Question: I am quite new to Excel VBA and trying to copy the data from a worksheet into an existing workbook, but not being able to. In summary, I have a workbook running a macro, within this same workbook there is the source worksheet, from where I need to retrieve the record '(A2:H2)', then I check if the destination workbook exists, if not create it, otherwise it should copy/insert the records into the existing workbook.
The VBA macro code is as follows
'''
Sub process()
Dim fName As String
Dim fExists As String
Dim wb As Excel.Workbook
Dim wsCopy As Worksheet
Dim wsDest As Worksheet
'Dim lCopyLastRows As Long
Dim lDestLastRow As Long
fName = "C:\TACs\ResumoTACs_" & Format(Date, "MM-YYYY") & ".xlsx"
fExists = Dir(fName)
If fExists = "" Then
'\ Create a new workbook
Set wb = Workbooks.Add
'\ Copy sheet to the new workbook
ThisWorkbook.Sheets("TAC Data").Copy Before:=wb.Sheets(1)
'\ Delete unused sheet
Application.DisplayAlerts = False
wb.Sheets(2).Delete
Application.DisplayAlerts = True
'\ Save new workbook
wb.SaveAs fileName:=fName, FileFormat:=xlOpenXMLStrictWorkbook
ActiveWorkbook.Save
ActiveWorkbook.Close
MsgBox "New file " & fName & " created!"
Else
'\ Set variables for copy and destinnation sheets
Set wsCopy = ThisWorkbook.Worksheets("TAC Data")
Set wsDest = Workbooks(fName) 'Worksheets("TAC Data")
'\ Find first blank row in the destination range based on data in column B
lDestLastRow = wsDest.Cells(wsDest.Rows.Count, "B").End(xlUp).Offset(1).Row
'\ Copy & Paste Data
wsCopy.Range("A2:H2").Copy _
wsDest.Range("A" & lDestLastRow)
MsgBox "The file exists"
End If
On Error Resume Next
Application.Dialogs(xlDialogPrint).Show
End Sub
'''
When I try to run the VBA macro I get the following error when executing the code 'Set wsDest = Workbooks(fName) 'Worksheets("TAC Data")':
Run-time error '9':
Subscription out of range

Any idea about the issue, or how I could effectively copy the worksheet data into an existing workbook?
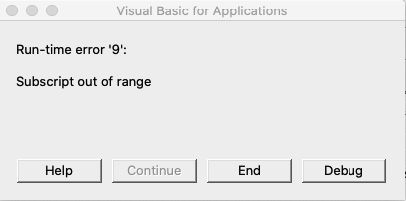
Answer: Sevreral issues here:
1. The Destination Workbook may or may not be open. If it's not, open it
2. The Destination Workbook may or may not have a sheet called "TAC data".
3. wsDest is a Worksheet, not a Workbook, so you need specify a Worksheet (as in your comment)
4. When referencing an open Workbook, only specify the book name, without the path
'''
Dim fPath as String
'...
fPath = "C:\TACs"
fName = "ResumoTACs_" & Format(Date, "MM-YYYY") & ".xlsx"
fExists = Dir(fPath & fName)
'...
If fExists = "" Then
'...
Else
On Error Resume Next
Set wbDest = Workbooks(fName) ' now that fName contains only the file name
On Error GoTo 0
If wbDest Is Nothing Then
'Open it
Set wbDest = Workbooks.Open(fPath & fName)
End If
End If
'...
On Error Resume Nest
Set wsDest = wbDest.Worksheets("TAC data")
On Error GoTo 0
If wsDest Is Nothing Then
' Sheet missing. What now?
Else
'...
'''